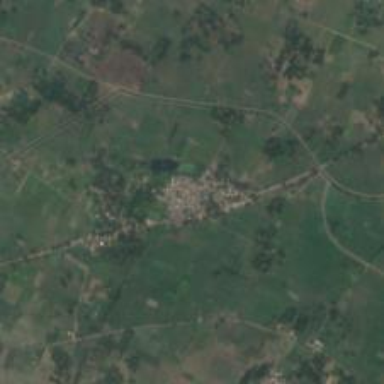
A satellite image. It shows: Village.